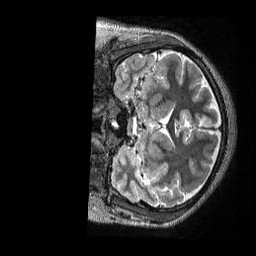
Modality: T2w
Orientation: coronal
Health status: healthy
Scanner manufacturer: siemens
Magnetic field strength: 3 T
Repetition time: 3.2 s
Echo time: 0.565 s